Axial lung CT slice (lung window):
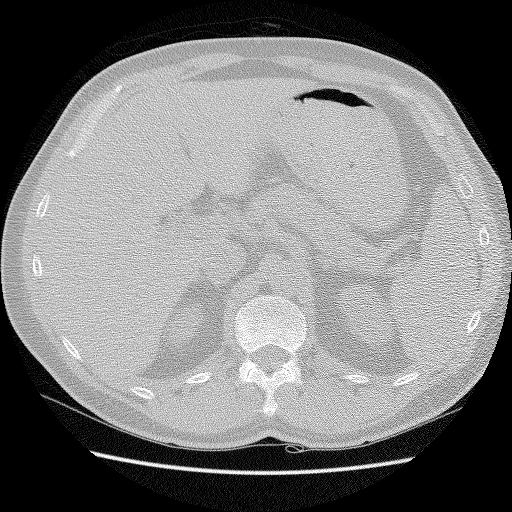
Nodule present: no